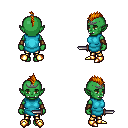
a pixel art fantasy rpg character, female body template, orc, green skin, teal tunic, gold greaves, dark blonde mohawk hairstyle, iron tiara, cloth bracers, gold boots, dagger, four views (front, back, left, right), 2x2 character sprite sheet, small pixel art, hard edges, no anti-aliasing